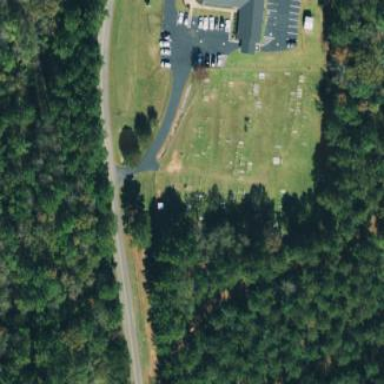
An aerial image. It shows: Grave yard.